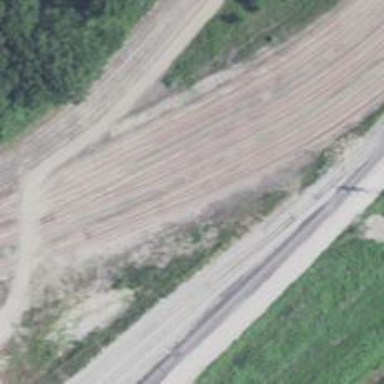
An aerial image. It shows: Single railway siding track.